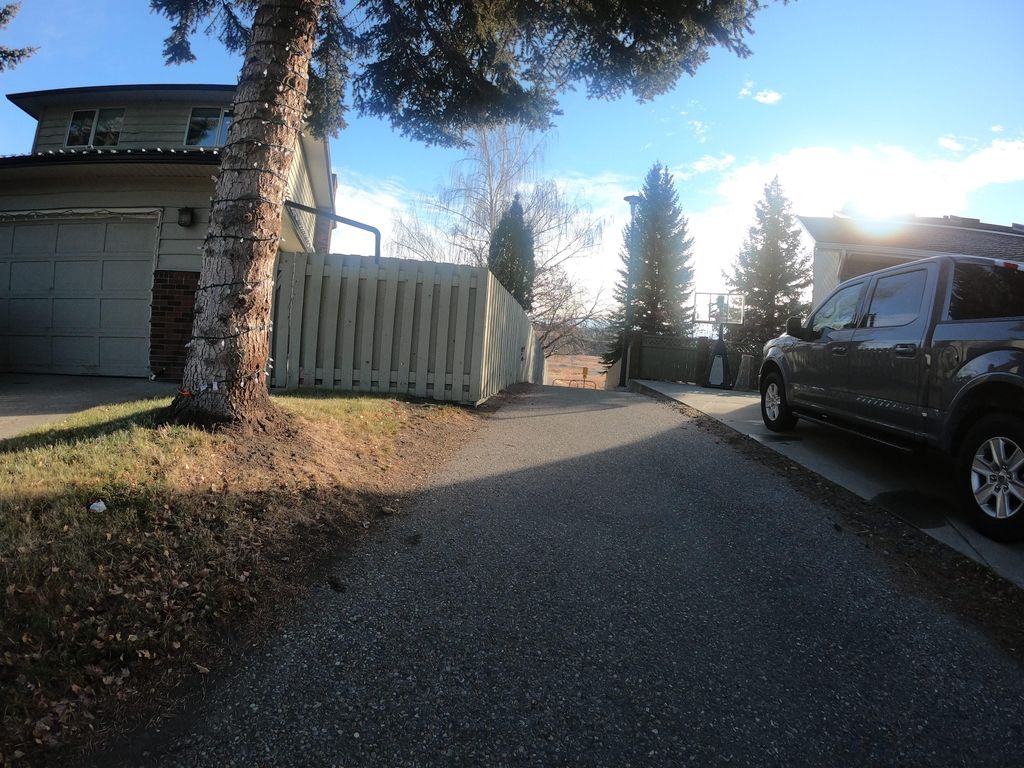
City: calgary